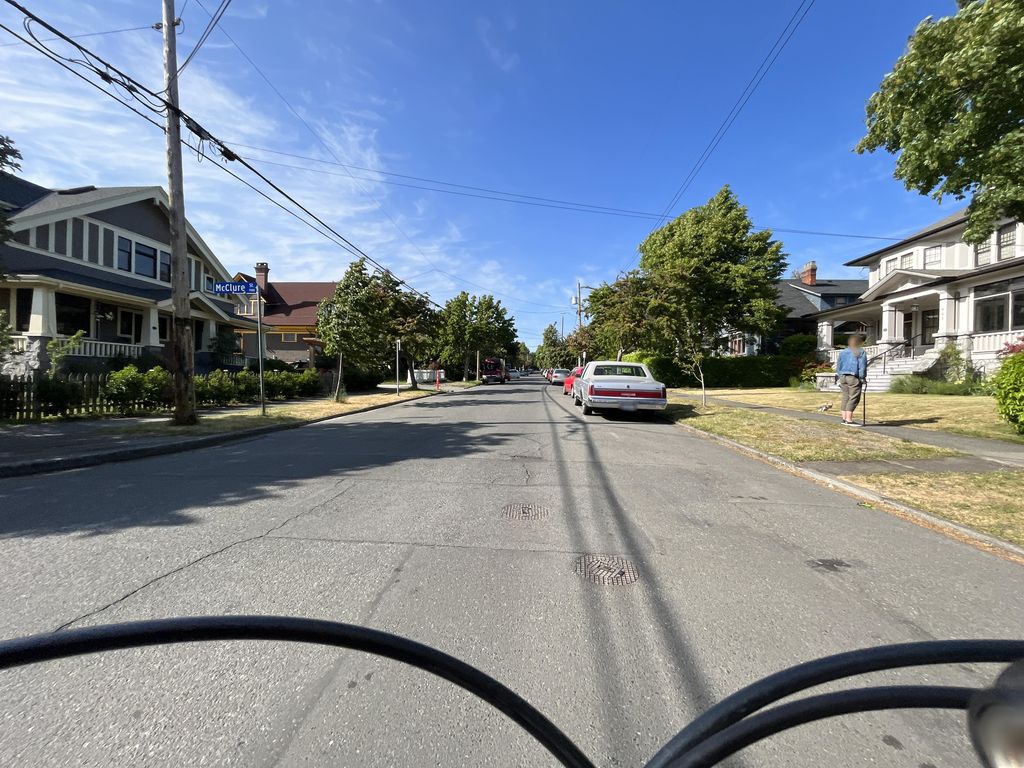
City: victoria